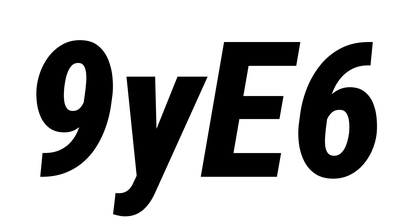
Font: Roboto-Italic_Condensed_ExtraBold_Italic